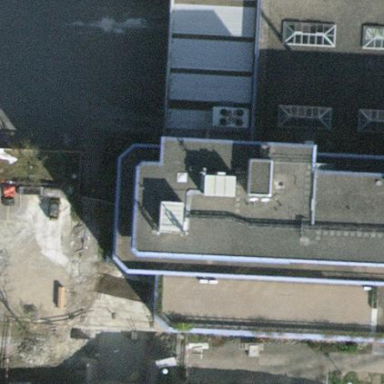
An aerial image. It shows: Flat-roofed commercial building.